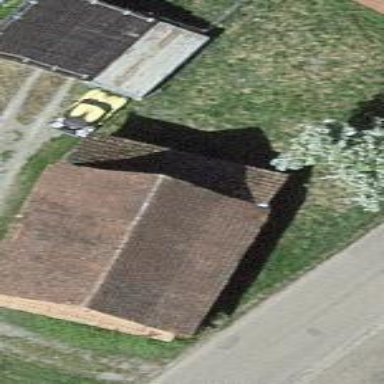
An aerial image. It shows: Rural barn.